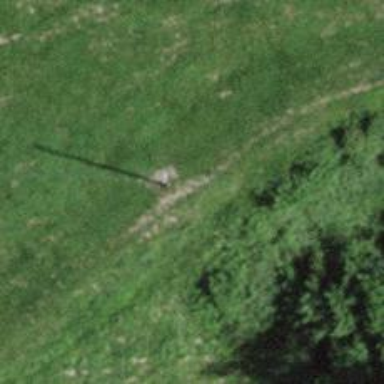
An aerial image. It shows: Minor power line.